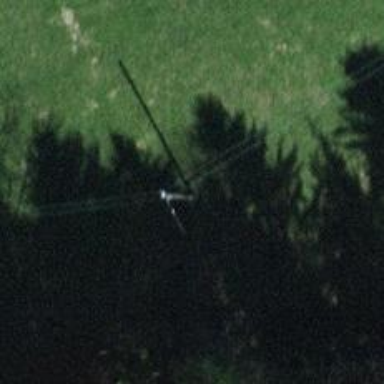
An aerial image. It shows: Power pole.